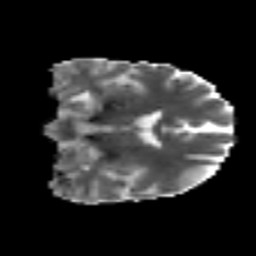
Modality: MD
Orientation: coronal
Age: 38
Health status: ill
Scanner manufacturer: philips
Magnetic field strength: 3 T
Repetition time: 9 s
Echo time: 0.127 s